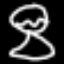
Label: hourglass